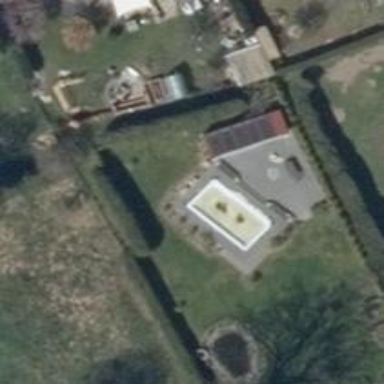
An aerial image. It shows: Swimming pool located in leisure land.